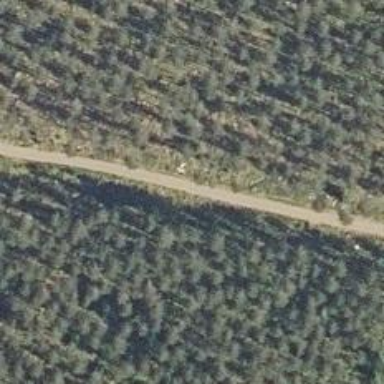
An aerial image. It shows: Unclassified road.